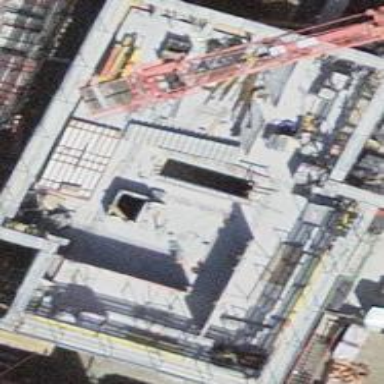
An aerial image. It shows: Building.